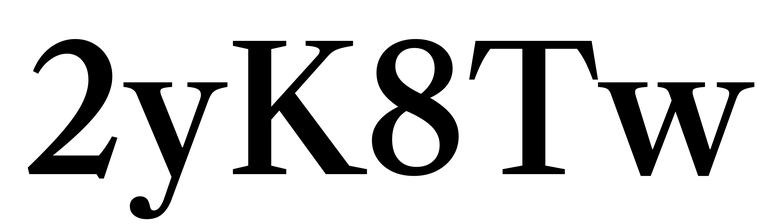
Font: LibreCaslonText_Medium